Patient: sex F, age 31
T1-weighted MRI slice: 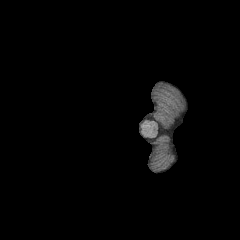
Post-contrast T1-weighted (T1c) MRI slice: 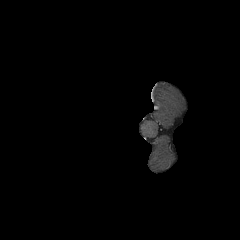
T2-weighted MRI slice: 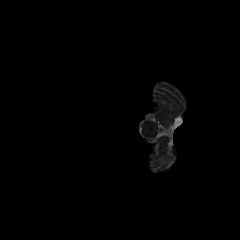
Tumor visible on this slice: no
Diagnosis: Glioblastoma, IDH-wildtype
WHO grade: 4